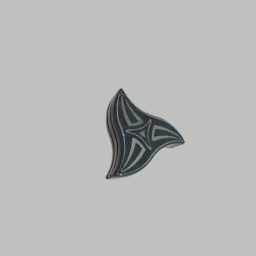
Label: decoration